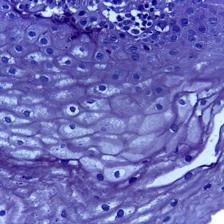
Diagnosis: OSCC